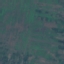
Land use / land cover: Pasture